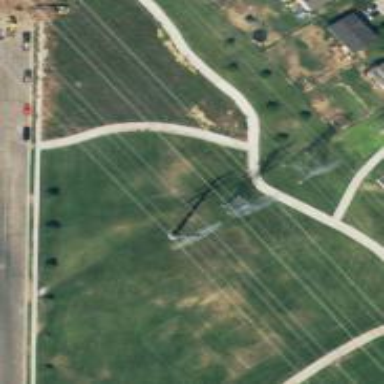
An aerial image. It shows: Power tower.